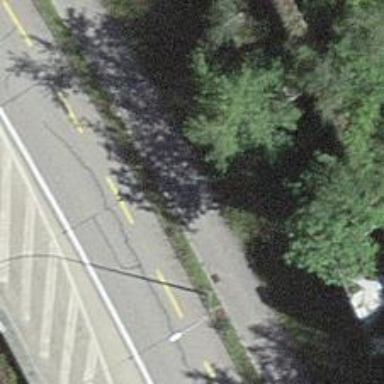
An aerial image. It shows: Asphalt cycleway.